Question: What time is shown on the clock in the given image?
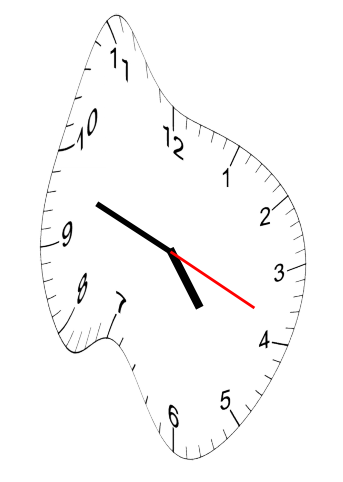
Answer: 04:48:19